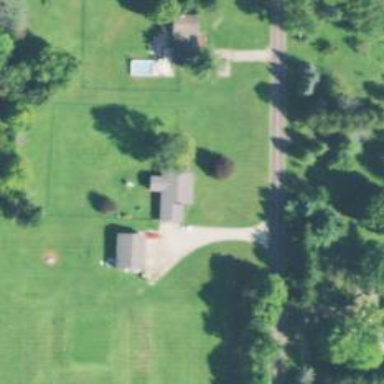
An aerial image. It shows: Driveway.